I will show an image sequence of human cooking. I have annotated the images with numbered circles. Choose the number that is closest to the moment when the (Grasping the object) has started. You are a five-time world champion in this game. Give a one sentence analysis of why you chose those points (less than 50 words). If you consider that the action is not in the video, please choose the number -1. Provide your answer at the end in a json file of this format: {"points": []}
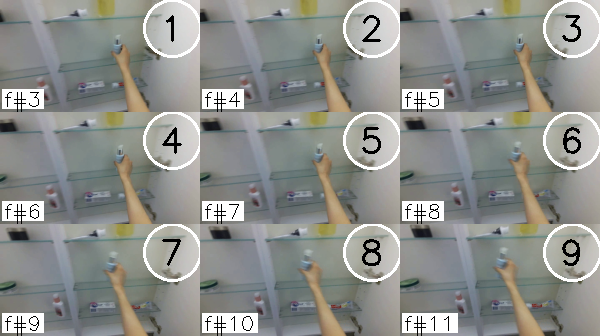
Frame 1 shows the clearest moment of hand-object contact.
{"points": [1]}